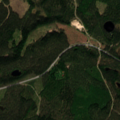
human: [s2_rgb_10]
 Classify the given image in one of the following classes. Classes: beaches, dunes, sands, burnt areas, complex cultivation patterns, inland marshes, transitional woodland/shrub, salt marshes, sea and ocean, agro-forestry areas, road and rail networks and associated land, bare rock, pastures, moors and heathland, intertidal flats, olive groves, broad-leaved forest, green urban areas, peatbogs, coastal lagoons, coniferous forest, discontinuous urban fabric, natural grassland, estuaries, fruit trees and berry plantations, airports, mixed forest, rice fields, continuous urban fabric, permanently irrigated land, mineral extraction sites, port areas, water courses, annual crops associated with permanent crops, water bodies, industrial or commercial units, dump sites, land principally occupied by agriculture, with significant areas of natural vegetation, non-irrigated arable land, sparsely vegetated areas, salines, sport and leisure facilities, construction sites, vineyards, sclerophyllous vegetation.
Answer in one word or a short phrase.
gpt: coniferous forest, mixed forest